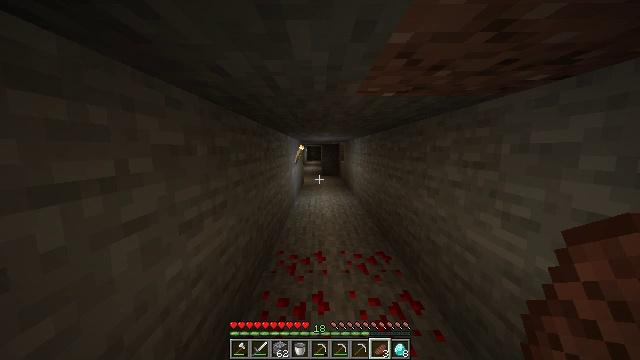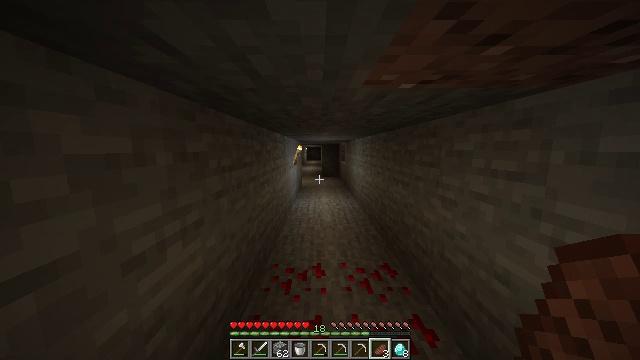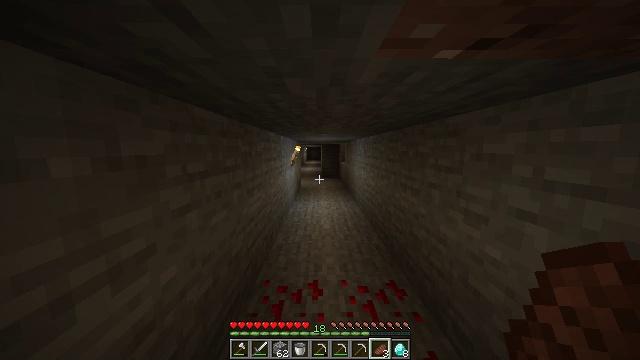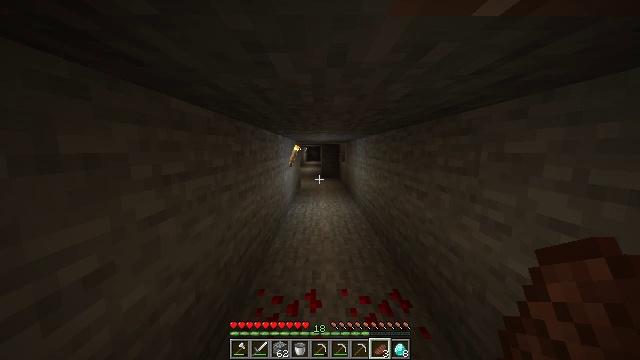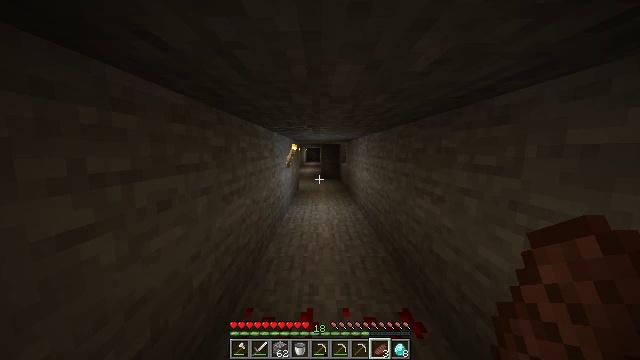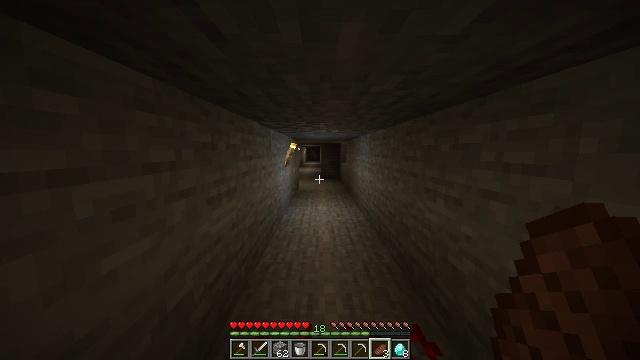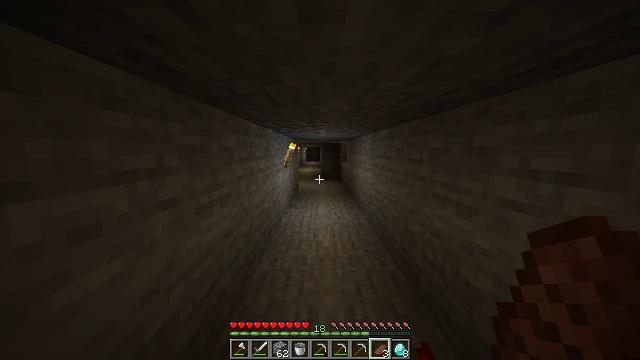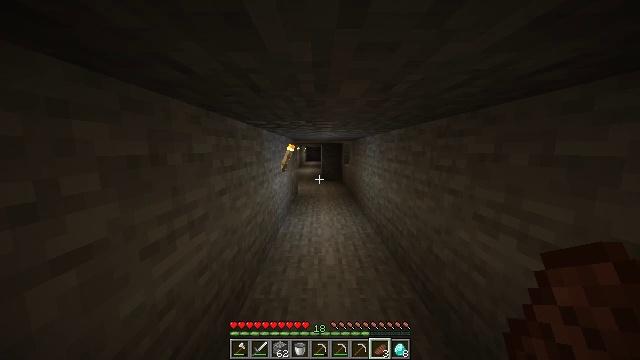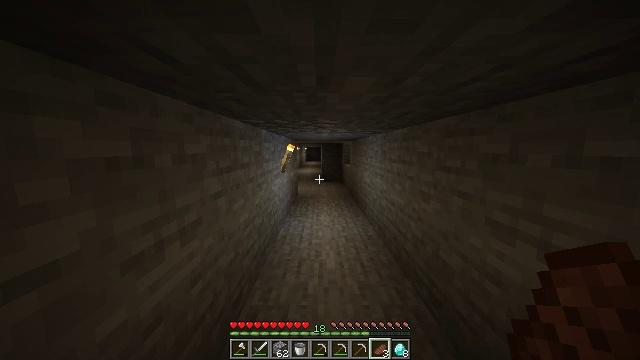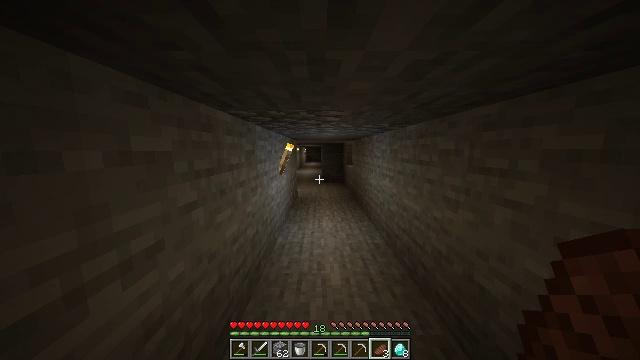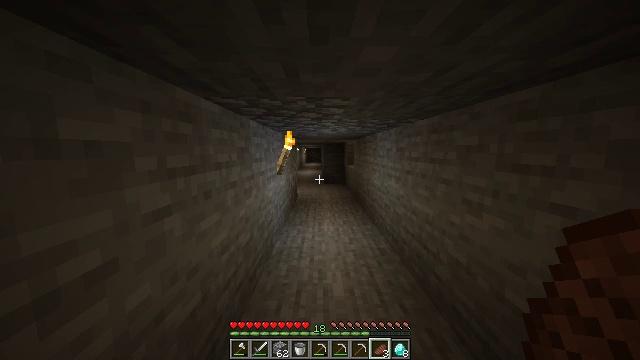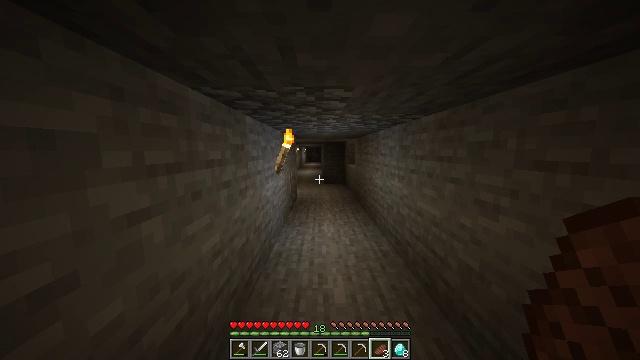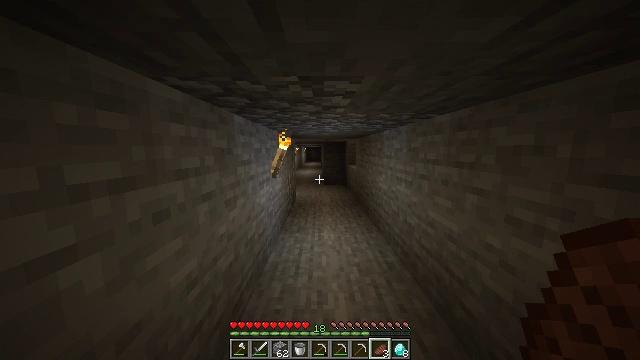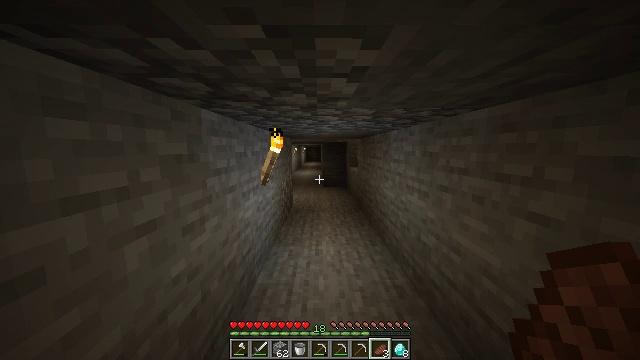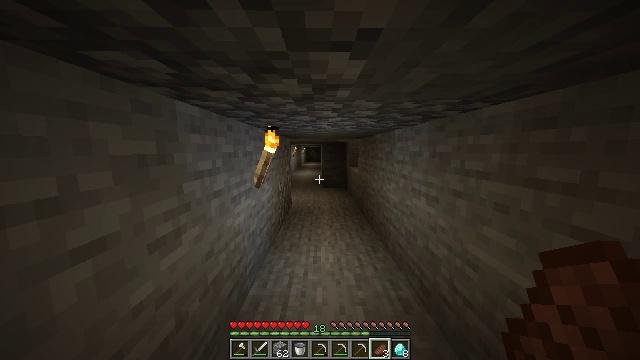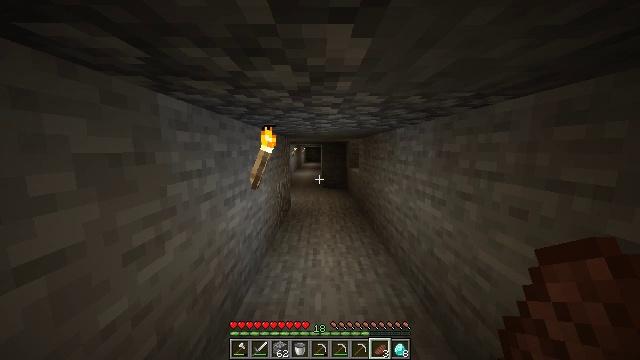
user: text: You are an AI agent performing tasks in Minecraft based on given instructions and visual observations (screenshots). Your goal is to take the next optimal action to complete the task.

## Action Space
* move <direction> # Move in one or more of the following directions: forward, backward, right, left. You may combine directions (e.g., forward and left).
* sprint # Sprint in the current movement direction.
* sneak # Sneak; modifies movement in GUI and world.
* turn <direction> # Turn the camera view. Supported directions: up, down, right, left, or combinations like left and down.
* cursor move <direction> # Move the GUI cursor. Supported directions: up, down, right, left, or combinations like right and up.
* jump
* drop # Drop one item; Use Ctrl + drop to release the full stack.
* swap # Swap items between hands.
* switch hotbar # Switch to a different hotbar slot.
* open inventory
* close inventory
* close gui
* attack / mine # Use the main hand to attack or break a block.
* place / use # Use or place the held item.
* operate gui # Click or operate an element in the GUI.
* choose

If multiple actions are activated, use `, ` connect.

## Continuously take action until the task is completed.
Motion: motion action
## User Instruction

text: Remove a cooked beef from the inventory.
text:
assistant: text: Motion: move forward, sprint
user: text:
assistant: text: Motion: move forward, sprint
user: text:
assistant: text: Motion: move forward, sprint
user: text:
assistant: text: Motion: move forward, sprint
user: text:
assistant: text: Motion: move forward, sprint
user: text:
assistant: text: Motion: move forward, sprint
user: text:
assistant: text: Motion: move forward, sprint
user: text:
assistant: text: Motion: move forward, sprint
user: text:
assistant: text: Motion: move forward, sprint
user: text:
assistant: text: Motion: move forward, sprint
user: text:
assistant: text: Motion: move forward, sprint
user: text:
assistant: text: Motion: move forward, sprint
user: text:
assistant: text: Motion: move forward, sprint
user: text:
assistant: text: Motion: move forward, sprint
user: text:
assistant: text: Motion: move forward, sprint
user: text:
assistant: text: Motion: move forward, sprint
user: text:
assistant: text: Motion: move forward, sprint
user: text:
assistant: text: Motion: move forward, sprint
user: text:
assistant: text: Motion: move forward, sprint
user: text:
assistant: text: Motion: move forward, sprint
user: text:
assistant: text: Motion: move forward, sprint
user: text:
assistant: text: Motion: move forward, sprint
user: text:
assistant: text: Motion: move forward, sprint
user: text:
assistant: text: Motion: move forward, sprint
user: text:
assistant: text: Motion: move forward, sprint
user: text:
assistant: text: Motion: move forward, sprint
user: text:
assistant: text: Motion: move forward, sprint
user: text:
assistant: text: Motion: move forward, sprint
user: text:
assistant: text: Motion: move forward, sprint
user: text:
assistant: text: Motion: move forward, sprint